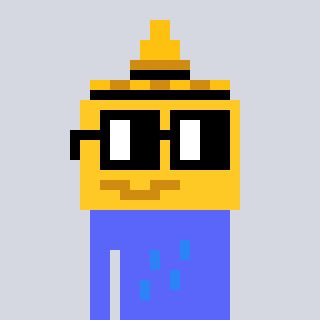
a pixel art character with square black glasses, a mustard-shaped head and a purple-colored body on a cool background